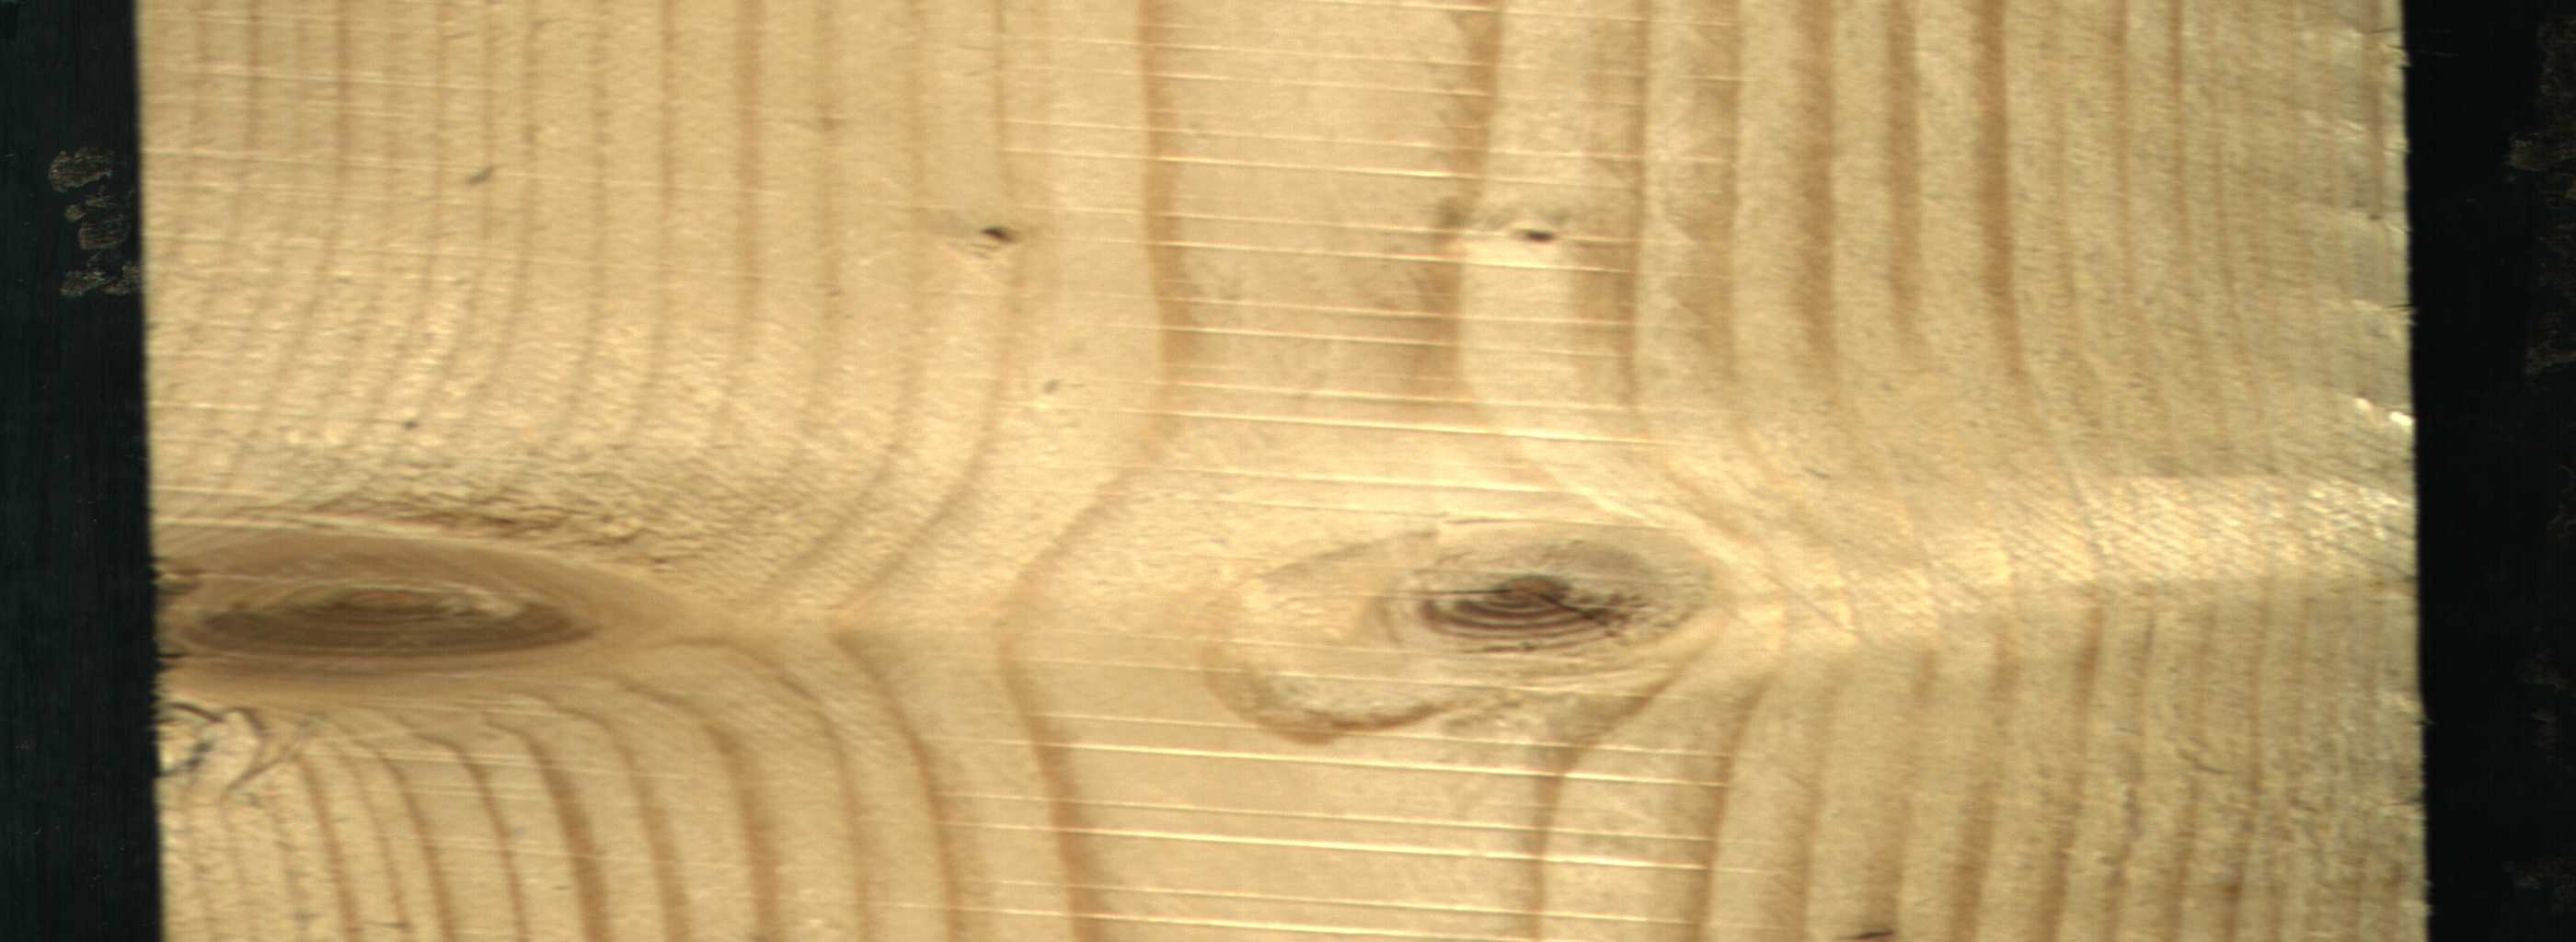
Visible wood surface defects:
Live_Knot
Live_Knot
Live_Knot
Live_Knot